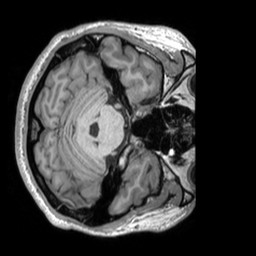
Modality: T1w
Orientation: axial
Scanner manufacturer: siemens
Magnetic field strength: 3 T
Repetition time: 2.53 s
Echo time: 0.00298 s